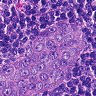
Metastatic tissue present: yes